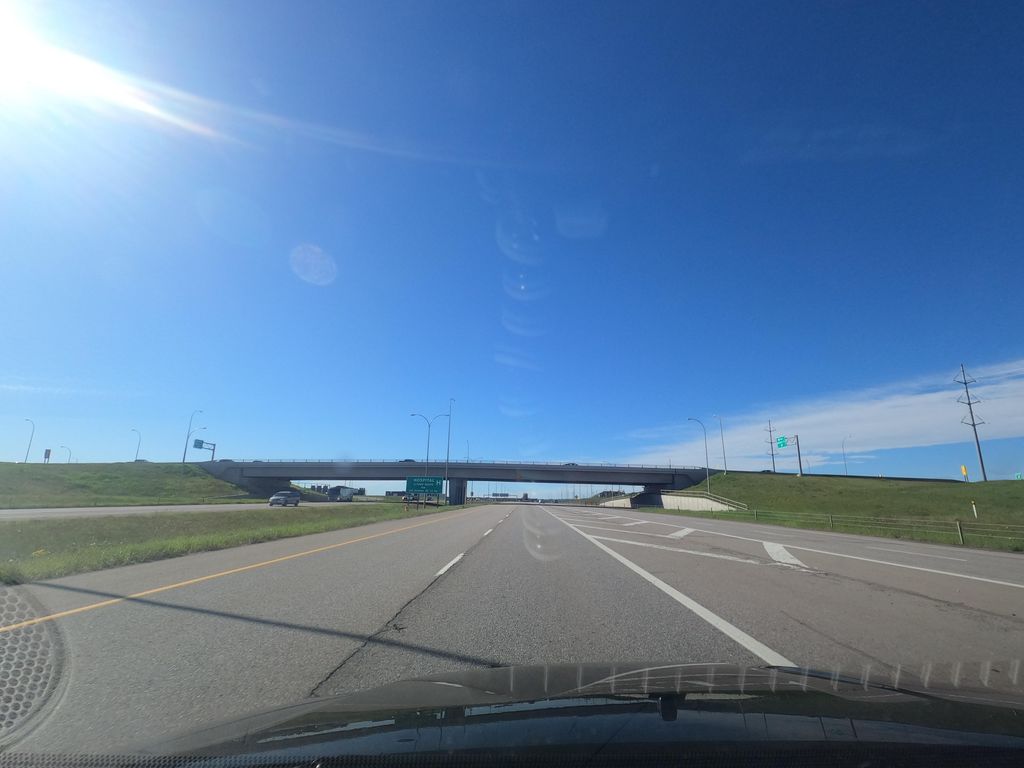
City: calgary